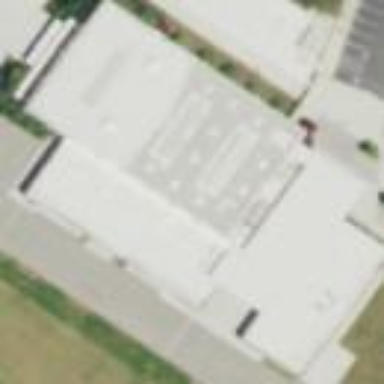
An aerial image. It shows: School building.